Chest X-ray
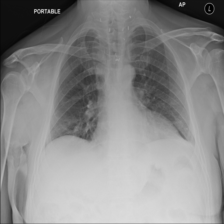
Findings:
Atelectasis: negative
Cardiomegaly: negative
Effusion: negative
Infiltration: negative
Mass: negative
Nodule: negative
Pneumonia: negative
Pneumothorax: negative
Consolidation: negative
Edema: negative
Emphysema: negative
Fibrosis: negative
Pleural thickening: negative
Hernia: negative